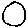
Label: circle